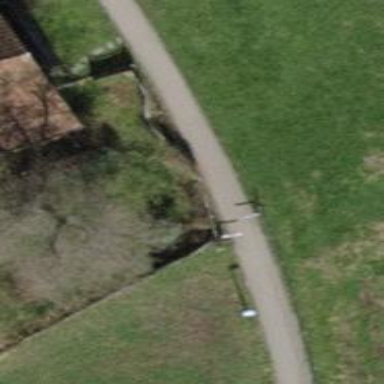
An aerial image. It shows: Cycle barrier.